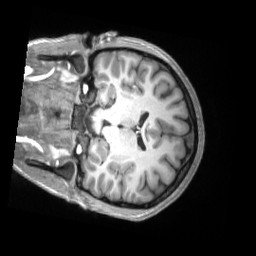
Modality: T1w
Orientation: coronal
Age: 19
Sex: female
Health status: ill
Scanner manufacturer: siemens
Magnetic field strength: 3 T
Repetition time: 2.2 s
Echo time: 0.00157 s